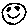
Label: smiley face